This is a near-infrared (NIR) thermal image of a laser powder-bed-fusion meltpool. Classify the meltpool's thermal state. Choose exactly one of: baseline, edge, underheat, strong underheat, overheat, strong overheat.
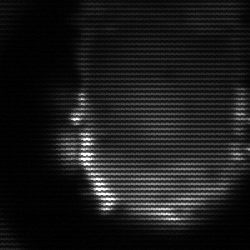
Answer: baseline